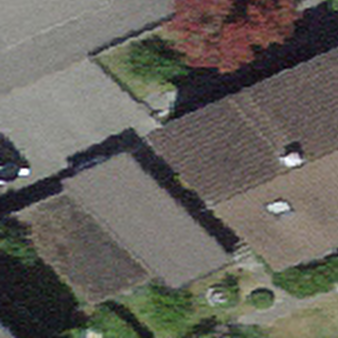
Label: other